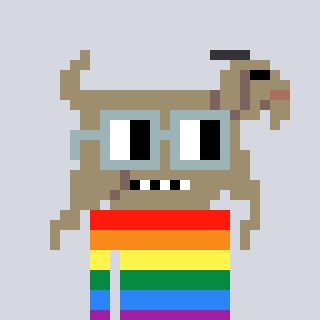
a pixel art character with square dark gray glasses, a goat-shaped head and a grayscale-colored body on a cool background